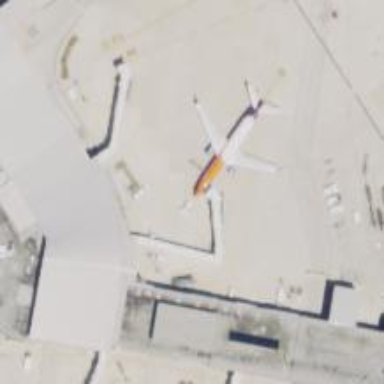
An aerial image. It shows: Airport gate.